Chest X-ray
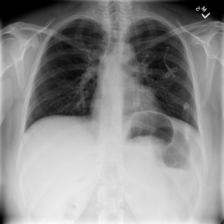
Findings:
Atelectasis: negative
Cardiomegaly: negative
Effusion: negative
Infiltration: positive
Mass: negative
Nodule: negative
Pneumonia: negative
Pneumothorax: negative
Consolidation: negative
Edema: negative
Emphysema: negative
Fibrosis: positive
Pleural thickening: negative
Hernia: negative